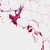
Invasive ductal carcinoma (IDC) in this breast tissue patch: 0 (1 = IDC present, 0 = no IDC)